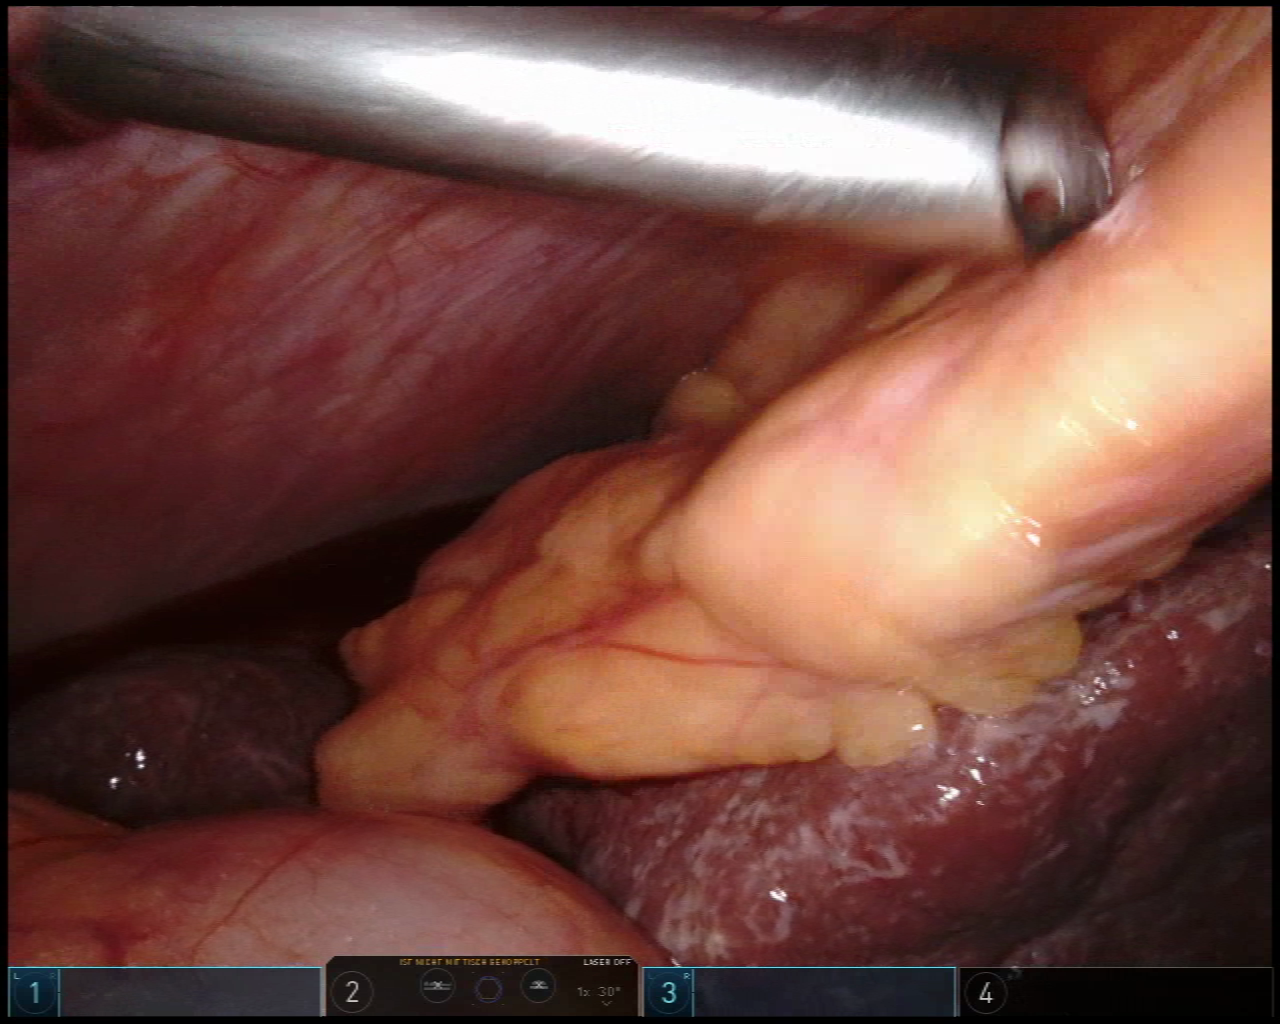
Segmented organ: liver
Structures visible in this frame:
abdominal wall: yes
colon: yes
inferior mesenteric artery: no
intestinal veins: no
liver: yes
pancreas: no
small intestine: no
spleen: no
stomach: no
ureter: no
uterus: no
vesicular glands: no